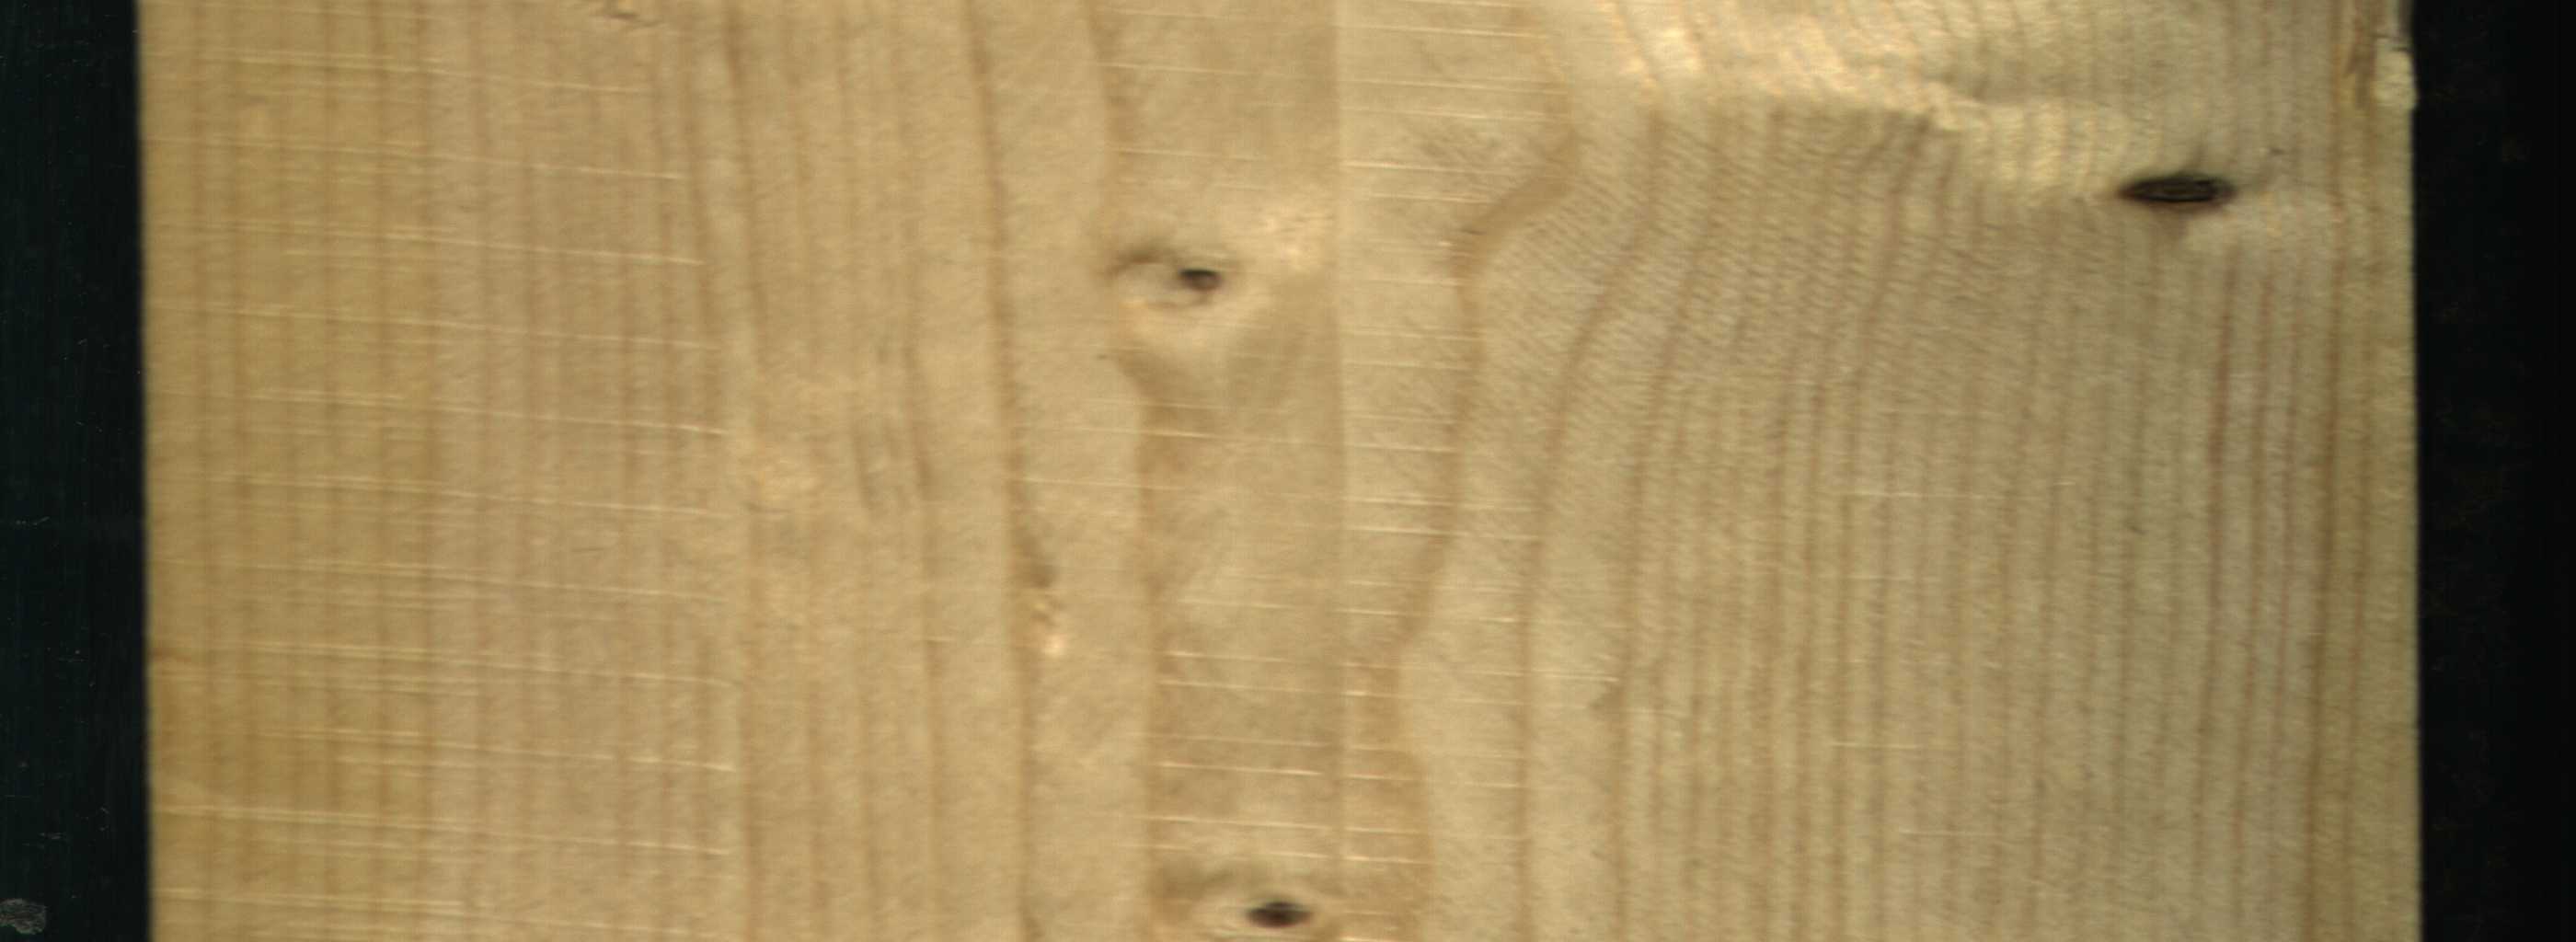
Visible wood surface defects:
Dead_Knot
Dead_Knot
Dead_Knot